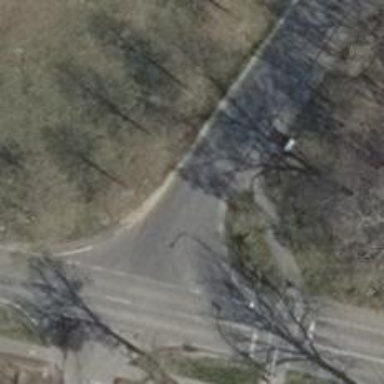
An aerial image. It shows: Unclassified road with separate asphalt cycleway and sidewalk.